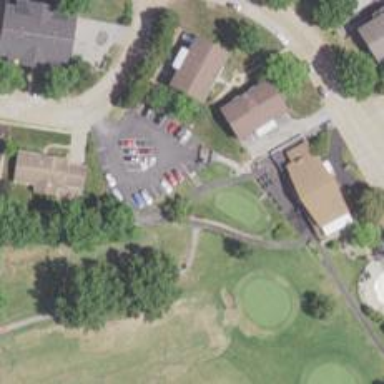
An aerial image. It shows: Golf cartpath that is also road path.